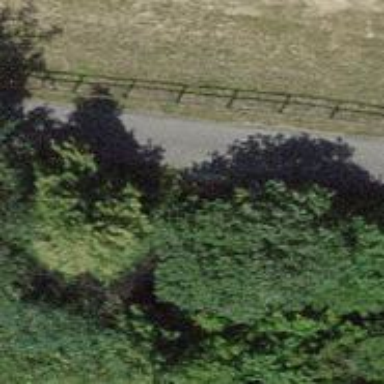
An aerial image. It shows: Brown bench in the vicinity.